Question: if yes then how
because
Mindscape Web Workbench and SassyStudio (free plug-in) Tool not support in vs express free version
and how to compile SCSS to css
i already done this
Install-Package SassAndCoffee

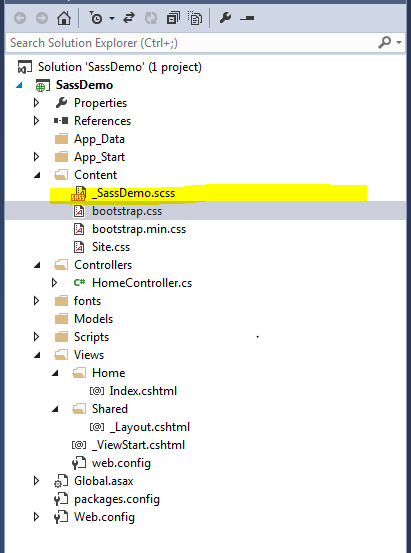
Answer: i got the solution
First add this via NuGet console
'''
Install-Package SassAndCoffee
'''
and in page.cshtml page
'''
<link href="~/Content/SassDemo.css?@ViewBag.ID" rel="stylesheet" type="text/css" />
'''
viewbag.ID for no need to clear cache of browser every time
Controller Code
'''
public ActionResult Index()
{
ViewBag.ID = DateTime.Now.ToString("yyyyMMddHHmmss");
return View();
}
'''
now run and change variable values for colors u will see effect in css
SassDemo.scss
'''
$color: red;
.a{
width: 100%;
}
.mainDiv {
@extend .a; /*Extend/Inheritance */
/*width: 100%;*/
border: 1px solid $color;
height: 200px;
padding: 10px;
margin-top: 10px;
}
.childDiv {
height: 55px;
padding: 5px;
width: 130px;
background-color: $color;
display: inline-block;
}
'''